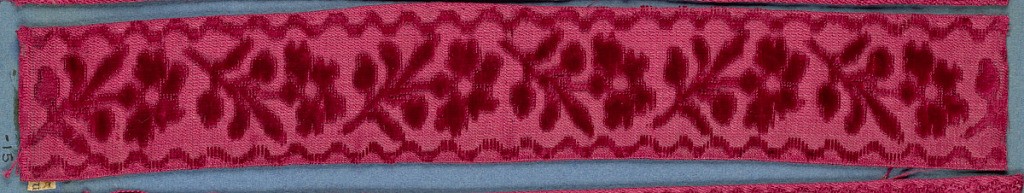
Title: Trimming
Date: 19th century
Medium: silk Technique: cut and uncut supplementary warp pile on satin ground (velvet)
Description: Red trimming fragment in a design of a curving stem with flowers, leaves and buds between wavy borders.